Question: I have determined my component has an attribute with key 'lenx' using some code from <URL>
But reading dynamic_attributes (from Dynamic Components) is not making any sense.
When I select the component and run the following code the numbers returned are weird.
'''
Dictionary_name = "dynamic_attributes"
mod = Sketchup.active_model # Open model
fsel = mod.selection.first # first selected object
lengthix = fsel.get_attribute Dictionary_name, "lenx"
'''

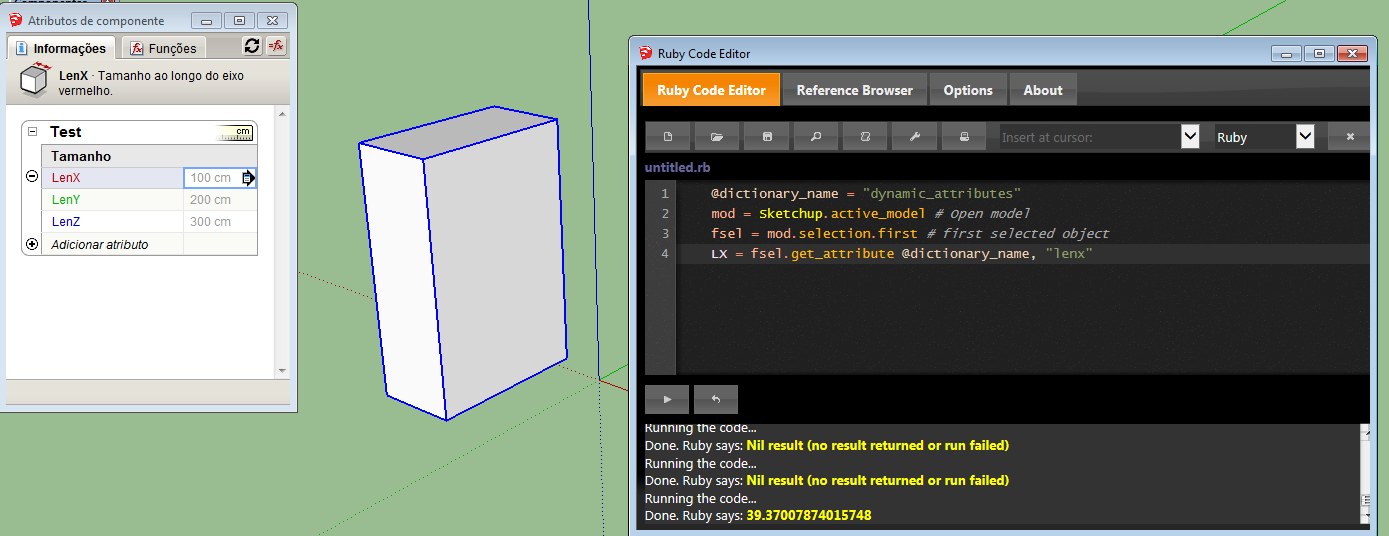
Answer: Eureka. The numbers returned are in , even if the model is set to Meters and the DC parameters are set to Centimeters.